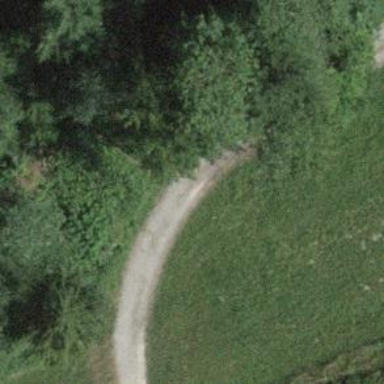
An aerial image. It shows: Gravel track with grade 2 tracktype.